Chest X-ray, PA view. Patient: 37 years old, sex M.
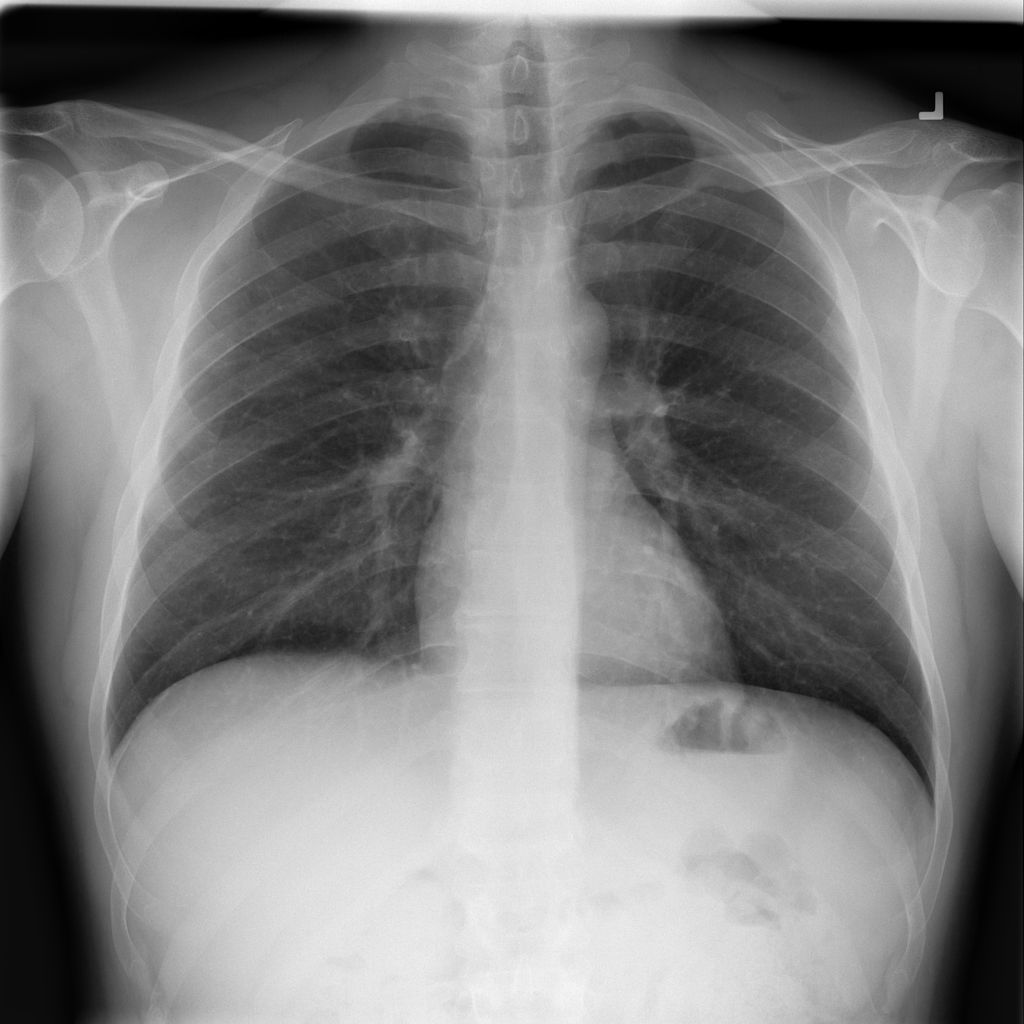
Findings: No Finding